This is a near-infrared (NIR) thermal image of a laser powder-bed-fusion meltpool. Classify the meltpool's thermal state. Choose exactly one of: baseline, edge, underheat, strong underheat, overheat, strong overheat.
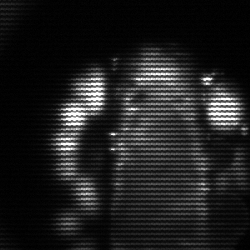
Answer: strong underheat